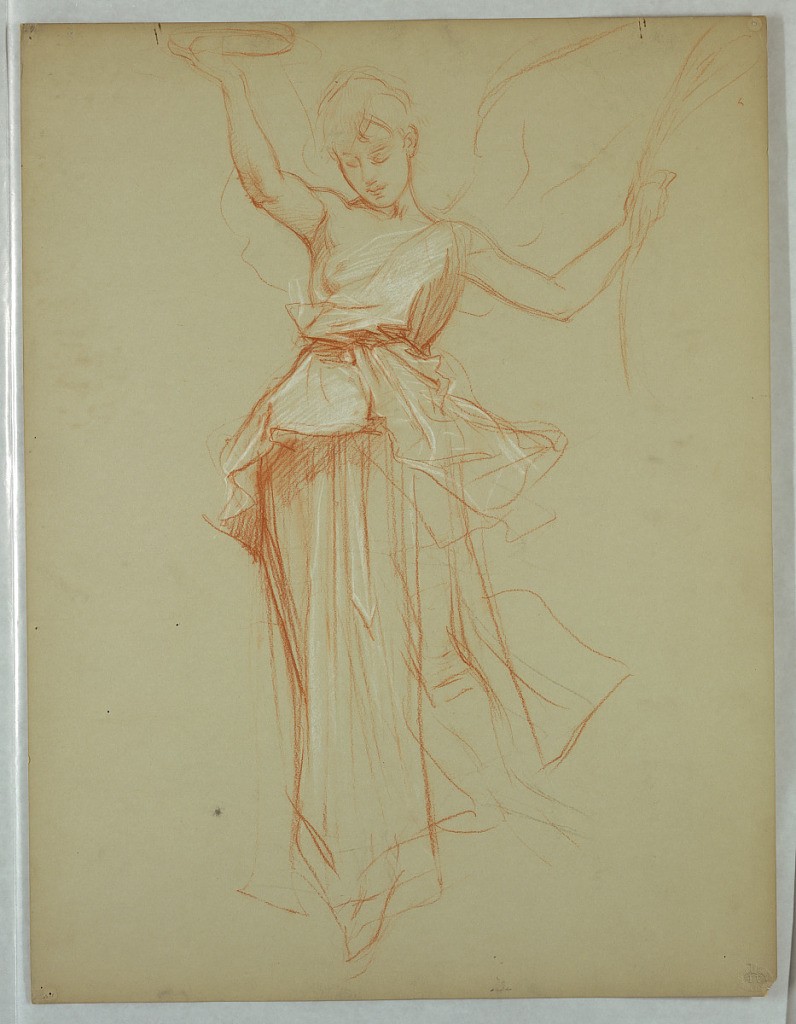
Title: Study of a Female Figure (Victory)
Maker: Raimundo de Madrazo, Spanish, 1841–1920
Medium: Red and white chalk on paper
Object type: Drawing
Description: Study of Victory crowning Christopher Columbus. Made for the painting The Return of Christopher Columbus to the Spanish Court, currently owned by the Italian Charities of America.